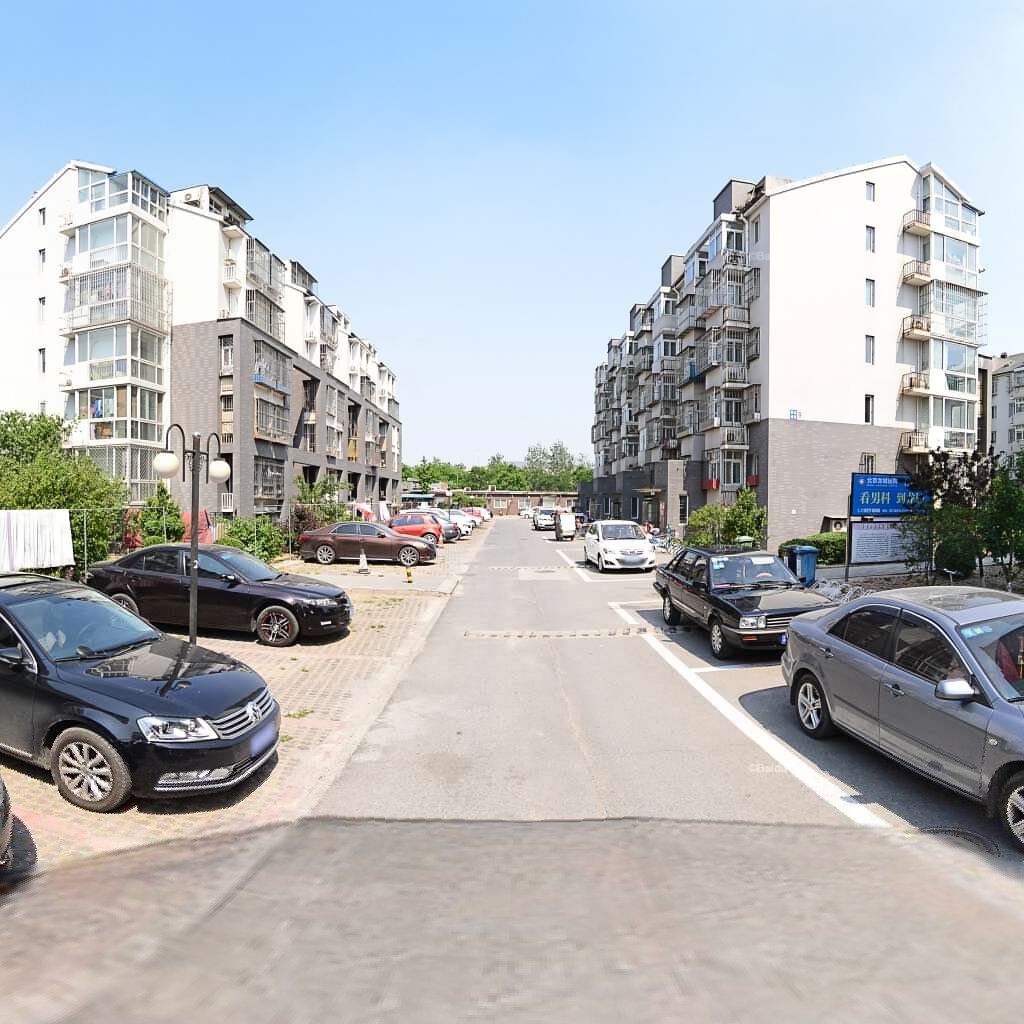
Region: Haidian
Road damage annotations: longitudinal crack